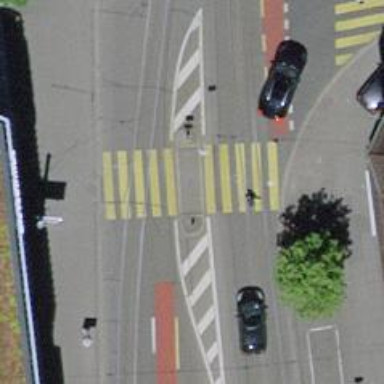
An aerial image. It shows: Tram crossing on the railway.